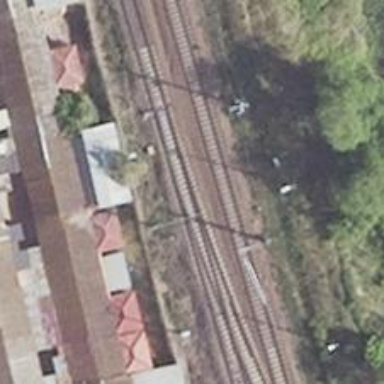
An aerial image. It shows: Railway track with contact lines for electrification.